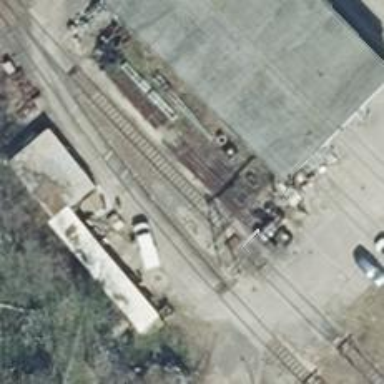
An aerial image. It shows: Railway yard used for servicing trains.